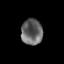
Tissue: prostate
Cell type: T cells
Senescence score: 0.2878
Nuclear area (px): 542
Mean DAPI intensity: 100.596